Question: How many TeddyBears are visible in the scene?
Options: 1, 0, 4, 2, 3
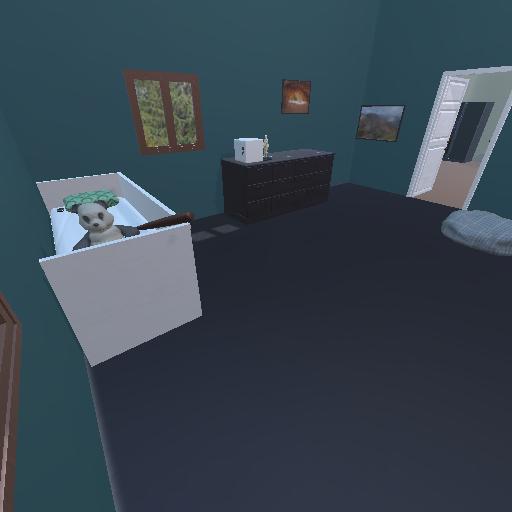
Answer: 1